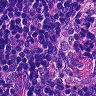
Metastatic tissue present: no